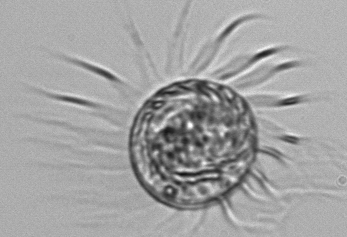
Label: Pelagostrobilidium